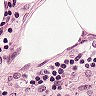
Metastatic tissue present: no